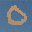
Label: 0